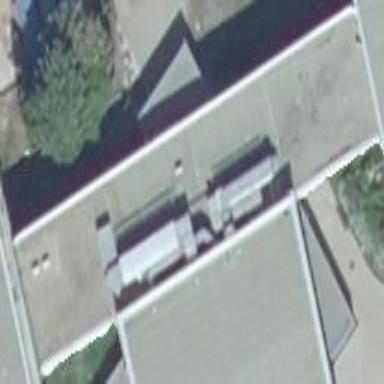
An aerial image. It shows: White building with flat roof made of teal tar paper.